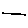
Label: line